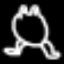
Label: frog